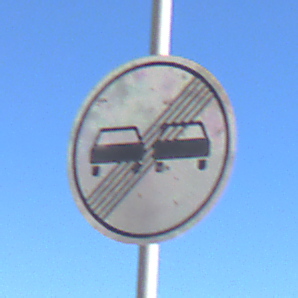
Verkehrszeichen: EndeUeberholverbot
Umgebung: Outdoor, RoadRail
Tageszeit: MorningAfternoon
Wetter: Clear
Licht: Natural
Jahreszeit: NotSpecified
Kontrast: HighContrast